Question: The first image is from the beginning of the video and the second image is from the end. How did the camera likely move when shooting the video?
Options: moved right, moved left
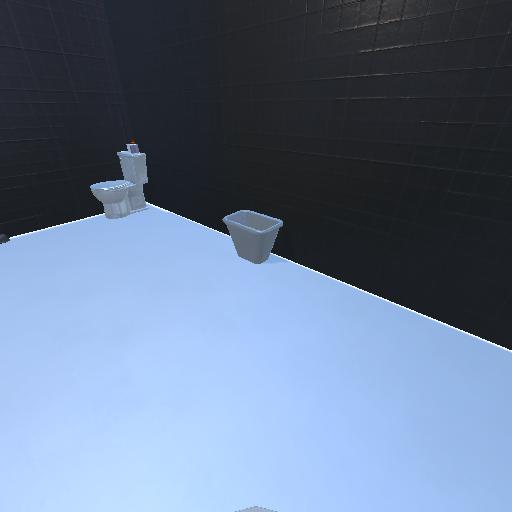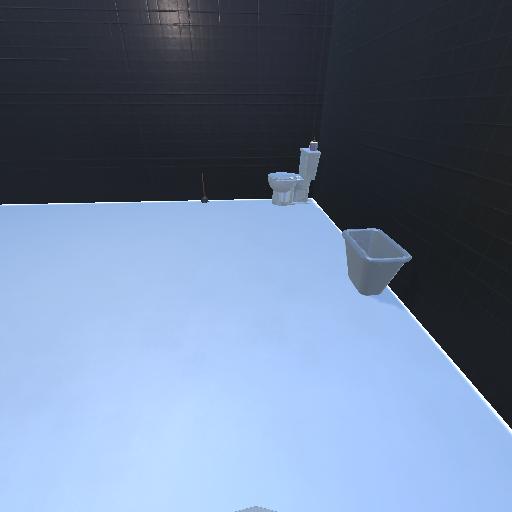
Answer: moved right